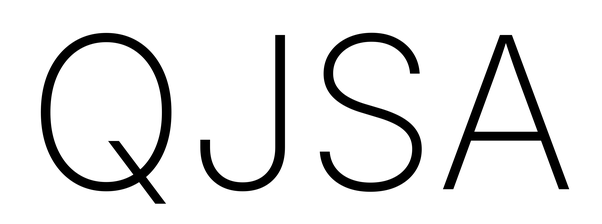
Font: Inter_ExtraLight